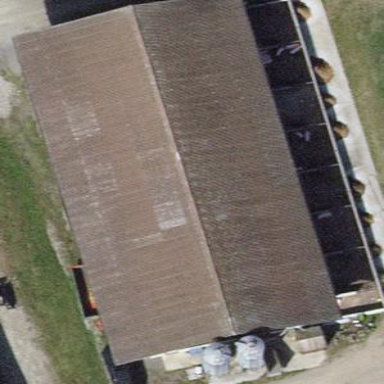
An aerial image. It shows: Farm auxiliary building with gabled roof.